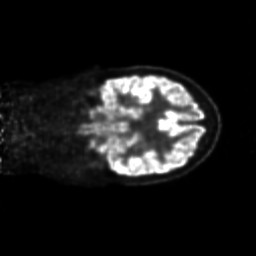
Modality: PET
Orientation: coronal
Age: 13
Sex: male
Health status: ill